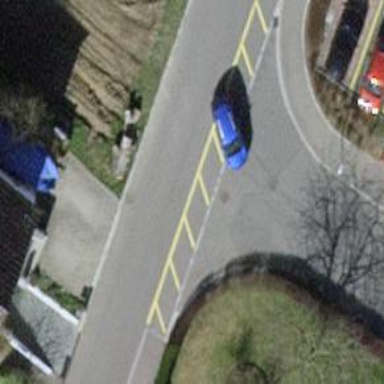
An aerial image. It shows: Asphalt footway with uncontrolled crossing and markings.